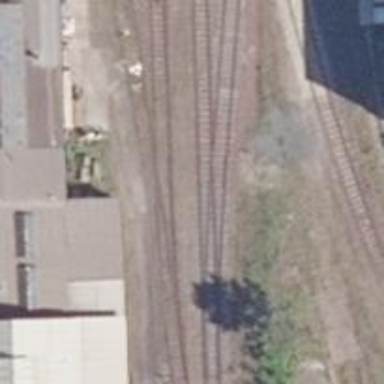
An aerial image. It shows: Railway switch.